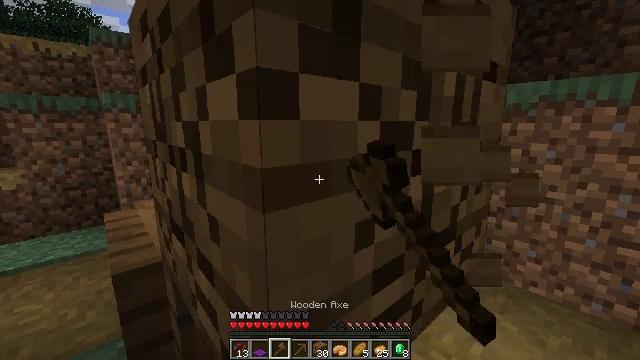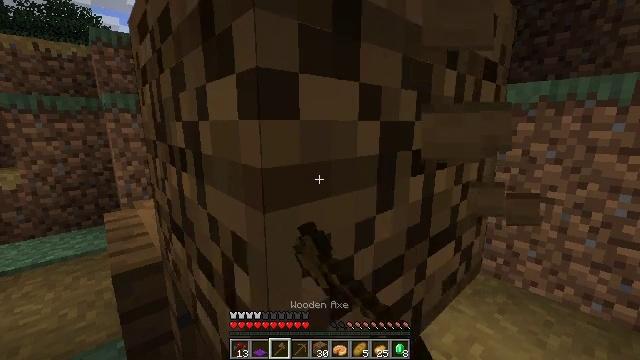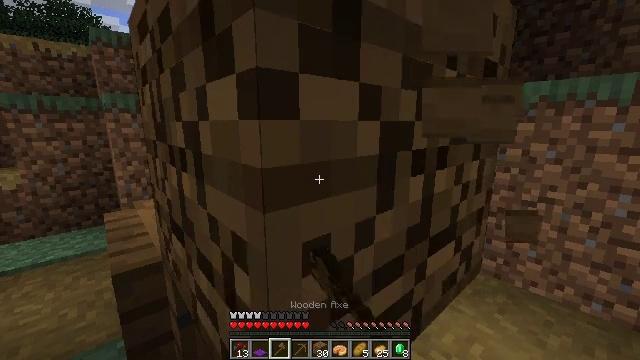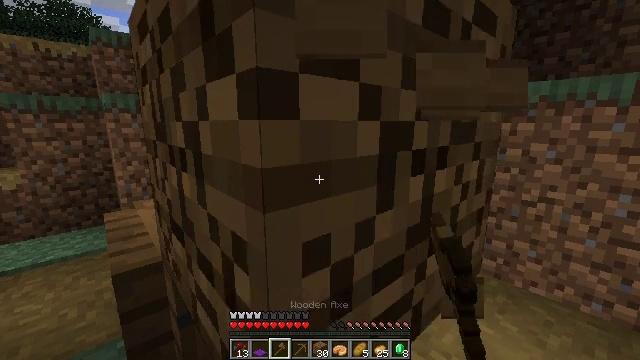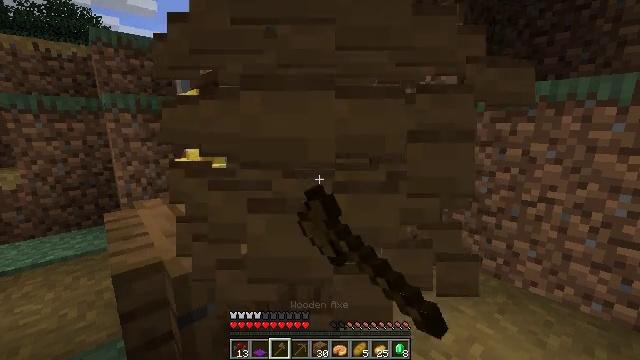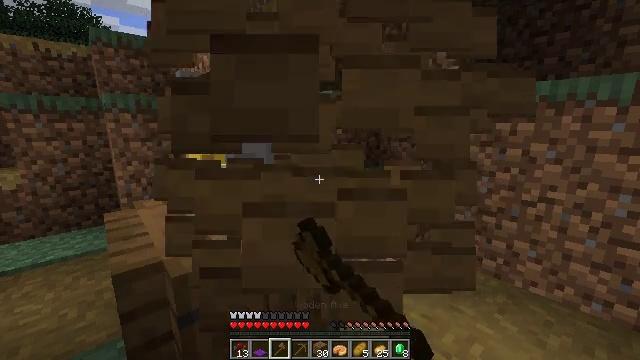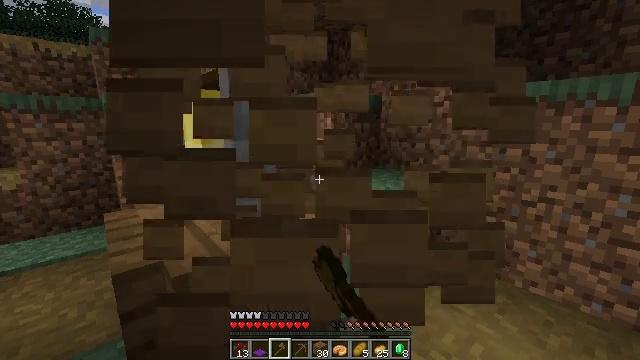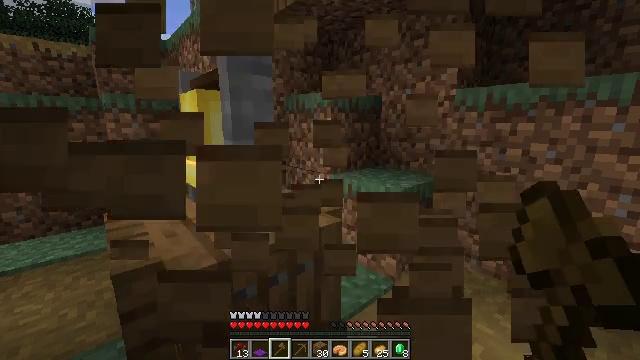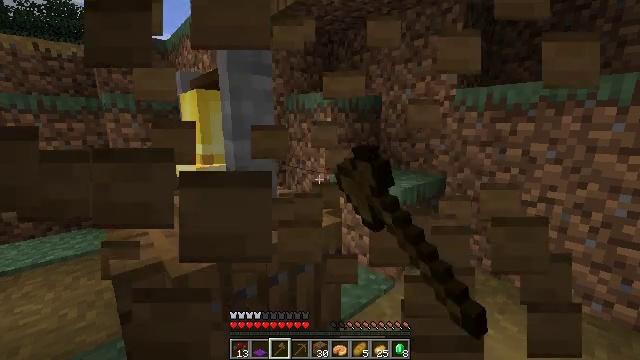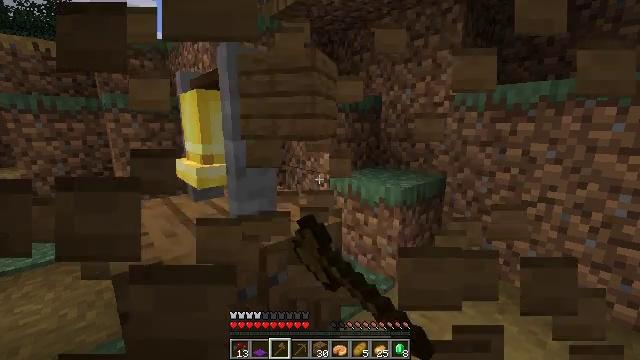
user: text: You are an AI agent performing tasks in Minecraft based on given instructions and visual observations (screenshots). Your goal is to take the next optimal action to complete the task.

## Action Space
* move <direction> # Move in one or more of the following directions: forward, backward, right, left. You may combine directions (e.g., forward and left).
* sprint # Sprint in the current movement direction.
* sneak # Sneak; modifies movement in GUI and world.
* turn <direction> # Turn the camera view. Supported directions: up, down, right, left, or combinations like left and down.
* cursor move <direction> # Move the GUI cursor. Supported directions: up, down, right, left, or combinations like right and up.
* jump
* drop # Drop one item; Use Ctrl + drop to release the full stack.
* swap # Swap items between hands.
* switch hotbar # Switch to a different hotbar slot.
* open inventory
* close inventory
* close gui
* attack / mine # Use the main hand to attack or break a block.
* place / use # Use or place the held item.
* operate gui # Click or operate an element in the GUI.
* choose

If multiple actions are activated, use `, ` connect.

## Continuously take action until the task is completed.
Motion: motion action
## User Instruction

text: Harvest spruce planks for building.
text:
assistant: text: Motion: attack / mine
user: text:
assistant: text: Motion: attack / mine
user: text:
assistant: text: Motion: attack / mine
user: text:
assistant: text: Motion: attack / mine
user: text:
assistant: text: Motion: attack / mine
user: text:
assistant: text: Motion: attack / mine
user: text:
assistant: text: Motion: attack / mine
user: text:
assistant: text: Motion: attack / mine
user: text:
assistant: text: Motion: attack / mine
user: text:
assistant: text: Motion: attack / mine